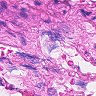
Metastatic tissue present: no